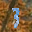
Label: 3